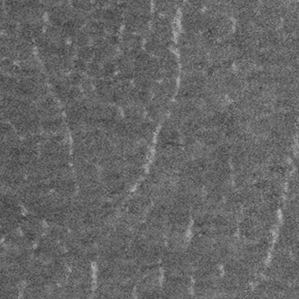
Label: frost